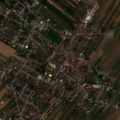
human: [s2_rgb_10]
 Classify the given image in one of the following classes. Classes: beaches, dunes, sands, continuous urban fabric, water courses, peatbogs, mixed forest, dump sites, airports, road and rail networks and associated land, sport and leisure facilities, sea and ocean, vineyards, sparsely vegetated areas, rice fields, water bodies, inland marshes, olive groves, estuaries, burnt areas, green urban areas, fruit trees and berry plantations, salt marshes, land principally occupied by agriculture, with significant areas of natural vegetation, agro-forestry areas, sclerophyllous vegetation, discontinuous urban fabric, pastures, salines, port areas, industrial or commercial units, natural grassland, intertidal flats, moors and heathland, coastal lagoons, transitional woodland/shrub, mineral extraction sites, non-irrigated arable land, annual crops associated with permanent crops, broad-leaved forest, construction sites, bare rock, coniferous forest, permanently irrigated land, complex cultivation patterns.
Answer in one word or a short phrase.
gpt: discontinuous urban fabric, vineyards